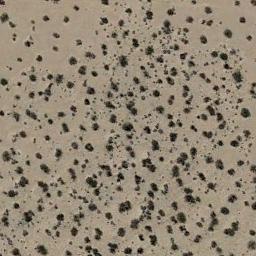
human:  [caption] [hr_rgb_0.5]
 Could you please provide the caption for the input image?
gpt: The chaparral is consist of sparse bushes .

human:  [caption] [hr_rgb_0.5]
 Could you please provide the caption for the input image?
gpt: There are dozens of trees in this desert .

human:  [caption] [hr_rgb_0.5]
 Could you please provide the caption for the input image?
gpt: A lot of dense small chaparrals grow in the desert .

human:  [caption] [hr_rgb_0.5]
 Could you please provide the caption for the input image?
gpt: Chaparral is evenly distributed on the sand .

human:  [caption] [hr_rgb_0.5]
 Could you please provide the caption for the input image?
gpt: The chaparral is approximately evenly distributed .